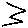
Label: zigzag